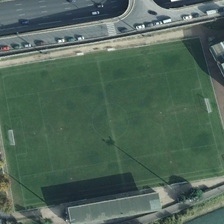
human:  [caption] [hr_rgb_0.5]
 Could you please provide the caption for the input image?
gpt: a football field is near several buildings and a road with cars .

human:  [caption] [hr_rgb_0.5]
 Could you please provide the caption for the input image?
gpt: a football field is near several buildings and a road with cars .

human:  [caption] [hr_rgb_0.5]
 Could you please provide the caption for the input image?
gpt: a football field is near several buildings and a road with cars .

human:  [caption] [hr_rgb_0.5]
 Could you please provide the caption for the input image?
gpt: a football field is near several buildings and a road with cars .

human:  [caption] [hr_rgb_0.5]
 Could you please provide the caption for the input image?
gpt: a football field is near several buildings and a road with cars .